Question: I get an error saying:"Path is not a legal form" at the line:
'fileSystemWatcher2.EnableRaisingEvents = true;'
Here is my code:
'''
private void Browse_file_Click(object sender, EventArgs e)
{
DialogResult resDialog = openFileDialog1.ShowDialog();
if (resDialog == DialogResult.OK)
{
FileBrowseBox.Text = openFileDialog1.FileName;
}
fileSystemWatcher1.EnableRaisingEvents = false; // Stop watching
fileSystemWatcher1.IncludeSubdirectories = true;
fileSystemWatcher1.Path = Path.GetDirectoryName(FileBrowseBox.Text); // Text of textBox2 = Path of fileSystemWatcher2
fileSystemWatcher1.EnableRaisingEvents = true; // Begin watching
}
private void Browse_destination_Click(object sender, EventArgs e)
{
if (dlgOpenDir.ShowDialog() == DialogResult.OK)
{
fileSystemWatcher2.EnableRaisingEvents = false; // Stop watching
fileSystemWatcher2.IncludeSubdirectories = true;
DestinationBox.Text = dlgOpenDir.SelectedPath;
fileSystemWatcher2.Path = DestinationBox.Text;
fileSystemWatcher2.EnableRaisingEvents = true; // Begin watching
}
}
'''
This is the DestinationBox.Text
I need it to transfer a file to it but i also wanna filewatch in it what happens
I Solved it with FileSystemWatcher2 but still gives me an error at FileSystemWatcher1

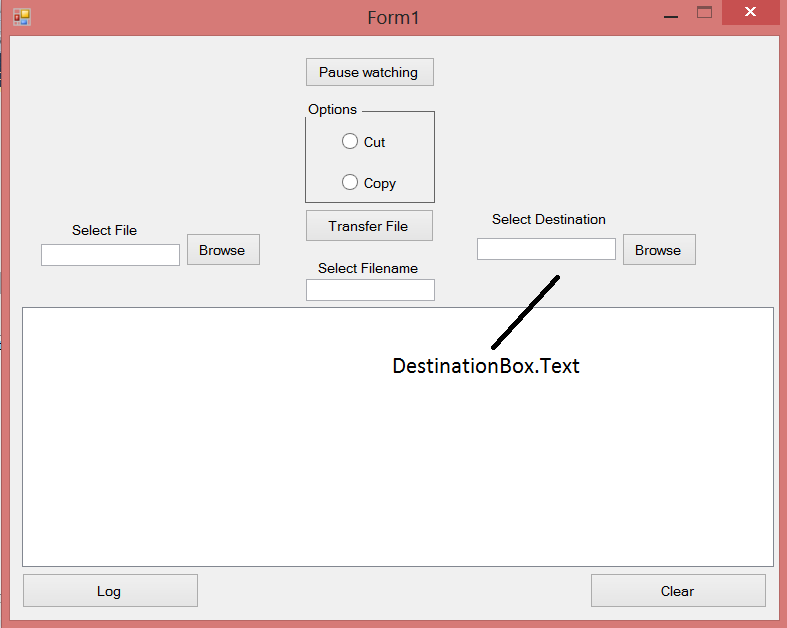
Answer: You're not using the path selected by 'dlgOpenDir' (presumably a <URL>. Try this instead:
'''
if (dlgOpenDir.ShowDialog() == DialogResult.OK)
{
fileSystemWatcher2.EnableRaisingEvents = false; // Stop watching
fileSystemWatcher2.IncludeSubdirectories = true;
fileSystemWatcher2.Path = dlgOpenDir.SelectedPath;
fileSystemWatcher2.EnableRaisingEvents = true; // Begin watching
}
'''
Or, if you really want to show the folder that's being watched you could do this:
'''
if (dlgOpenDir.ShowDialog() == DialogResult.OK)
{
fileSystemWatcher2.EnableRaisingEvents = false; // Stop watching
fileSystemWatcher2.IncludeSubdirectories = true;
DestinationBox.Text = dlgOpenDir.SelectedPath;
fileSystemWatcher2.Path = DestinationBox.Text;
fileSystemWatcher2.EnableRaisingEvents = true; // Begin watching
}
'''